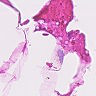
Metastatic tissue present: no